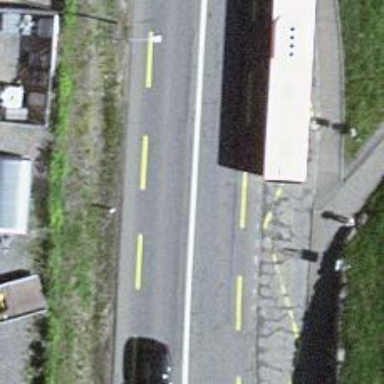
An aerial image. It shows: Bus stop with designated stop position for public transport.